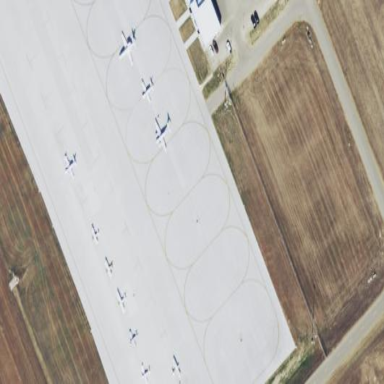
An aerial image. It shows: Apron at the airport with concrete surface.